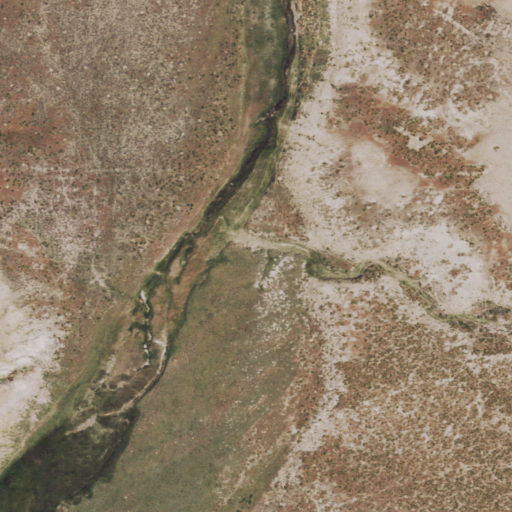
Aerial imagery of valley in Wyoming named Corral Draw containing shrub, woody wetlands, and herbaceous wetlands